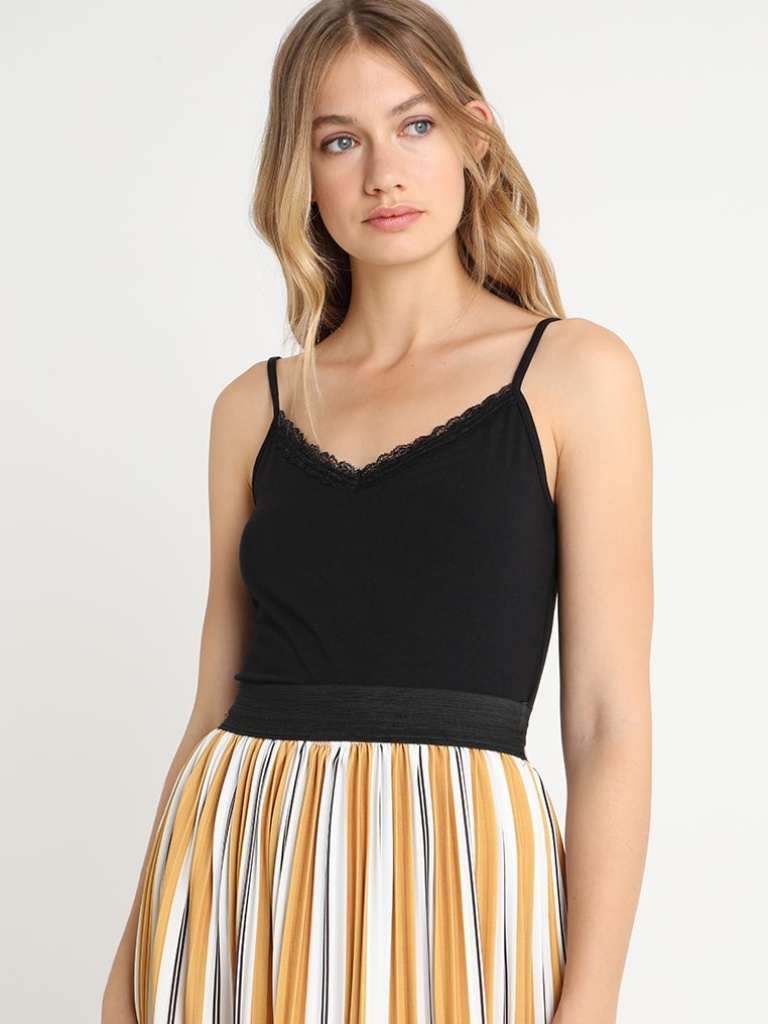
cotton tight sleeveless hip length Fully Tucked in v-neck camisole